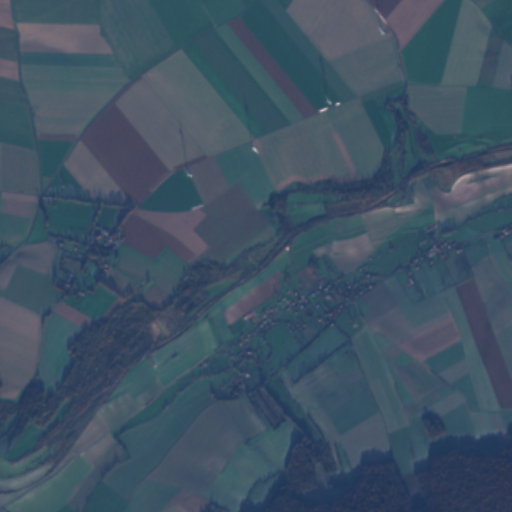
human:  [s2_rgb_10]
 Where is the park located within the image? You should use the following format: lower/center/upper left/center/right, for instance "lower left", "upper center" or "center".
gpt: The park is located in the center left of the image.
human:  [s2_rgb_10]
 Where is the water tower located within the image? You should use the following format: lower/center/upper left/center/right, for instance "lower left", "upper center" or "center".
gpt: The water tower is located in the center left of the image.
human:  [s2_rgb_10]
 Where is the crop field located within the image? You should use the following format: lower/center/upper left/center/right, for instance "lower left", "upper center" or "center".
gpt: There is no crop field in the image.